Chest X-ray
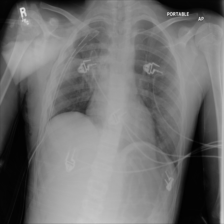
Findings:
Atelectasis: negative
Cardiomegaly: negative
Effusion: negative
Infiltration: negative
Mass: negative
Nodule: negative
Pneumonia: negative
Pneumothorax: negative
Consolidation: negative
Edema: negative
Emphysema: positive
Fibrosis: negative
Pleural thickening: negative
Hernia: negative